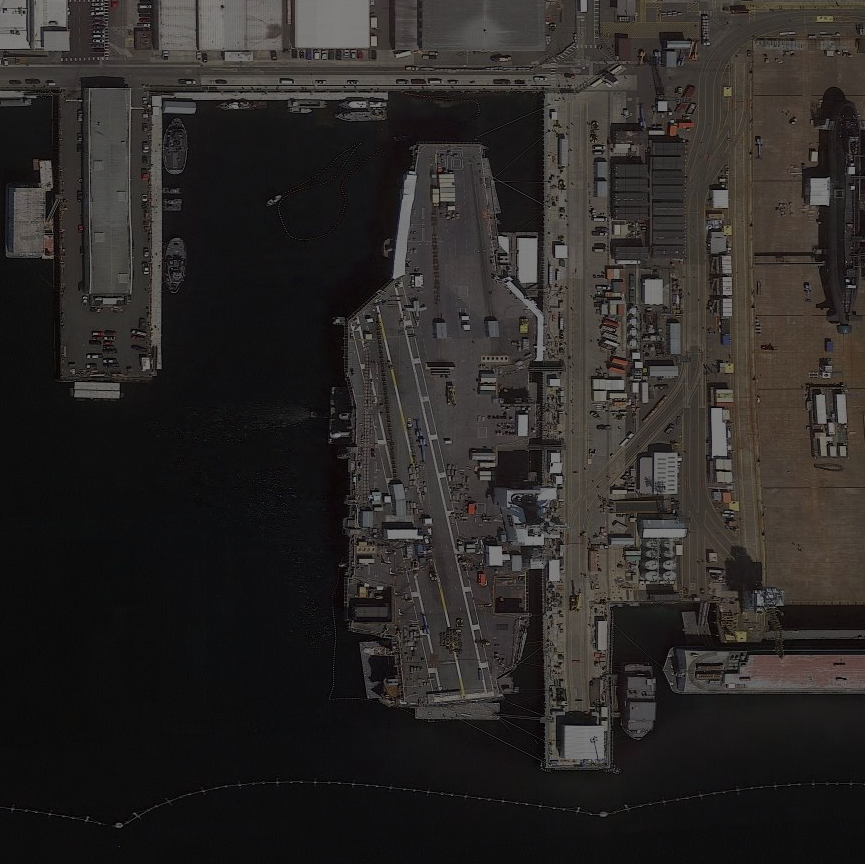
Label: aircraft_carrier